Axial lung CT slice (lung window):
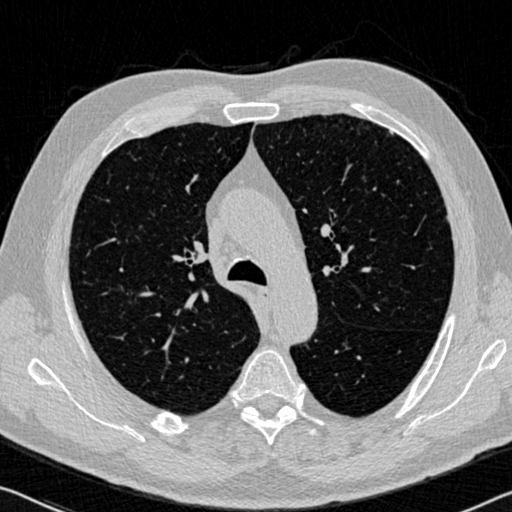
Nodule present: no